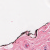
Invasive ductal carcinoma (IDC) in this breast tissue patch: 0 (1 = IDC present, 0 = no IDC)